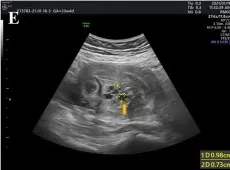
Ultrasound pictures from the third and fourth pregnancy (fetuses II:3 and II:4). (E) II:3: polycystic dysplasia of left kidney.
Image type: radiology (ultrasound)